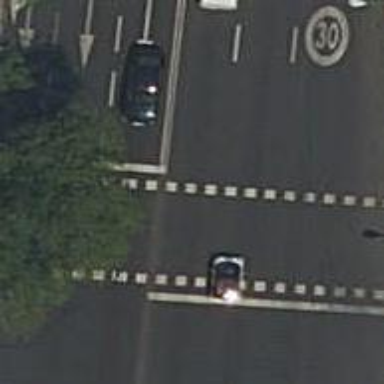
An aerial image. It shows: Road with traffic signals.